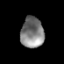
Tissue: prostate
Cell type: T cells
Senescence score: 0.3538
Nuclear area (px): 692
Mean DAPI intensity: 128.244